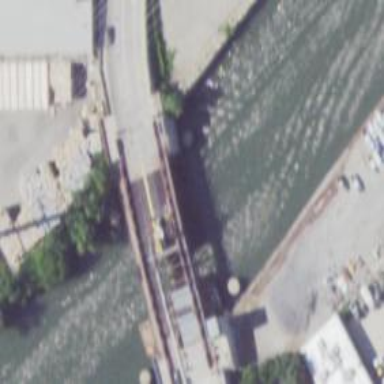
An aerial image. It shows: Movable bascule bridge over footway road.